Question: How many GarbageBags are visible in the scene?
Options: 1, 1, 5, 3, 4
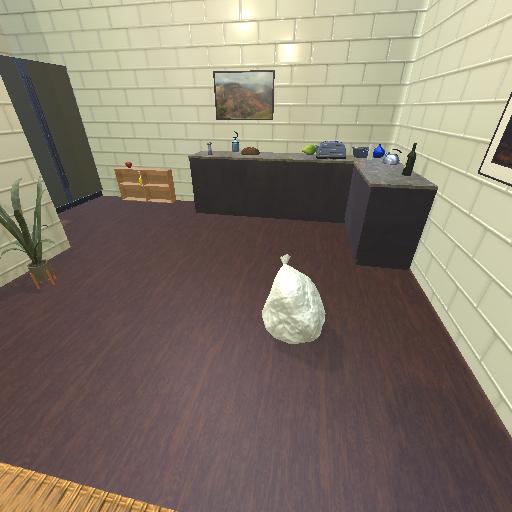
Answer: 1